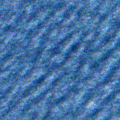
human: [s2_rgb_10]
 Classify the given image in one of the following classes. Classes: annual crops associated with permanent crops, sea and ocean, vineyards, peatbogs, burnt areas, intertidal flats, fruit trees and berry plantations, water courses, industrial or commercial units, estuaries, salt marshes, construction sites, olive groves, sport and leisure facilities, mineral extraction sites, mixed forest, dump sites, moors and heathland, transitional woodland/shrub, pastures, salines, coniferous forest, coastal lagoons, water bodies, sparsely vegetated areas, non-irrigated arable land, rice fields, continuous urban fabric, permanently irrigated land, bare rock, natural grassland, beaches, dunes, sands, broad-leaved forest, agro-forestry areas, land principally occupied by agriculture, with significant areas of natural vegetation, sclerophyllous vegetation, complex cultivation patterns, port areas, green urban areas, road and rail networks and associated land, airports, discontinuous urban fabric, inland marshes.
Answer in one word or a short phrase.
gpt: sea and ocean